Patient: sex F, age 41
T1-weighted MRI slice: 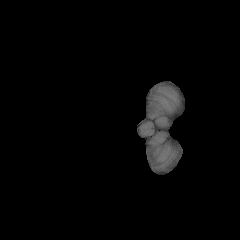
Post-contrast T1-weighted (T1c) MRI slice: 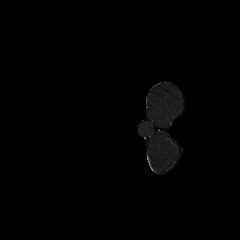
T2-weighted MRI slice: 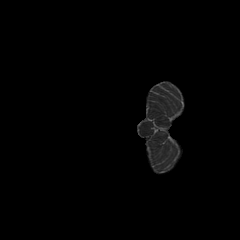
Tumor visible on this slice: no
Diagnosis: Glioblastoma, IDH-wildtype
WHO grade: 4